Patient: sex F, age 58
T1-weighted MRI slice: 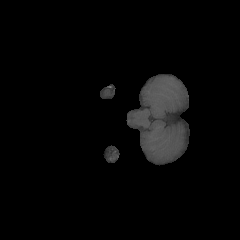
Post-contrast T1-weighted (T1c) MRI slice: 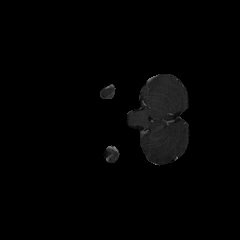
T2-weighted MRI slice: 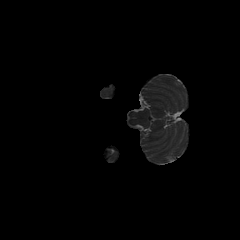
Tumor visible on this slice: no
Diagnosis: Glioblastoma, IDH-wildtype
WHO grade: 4